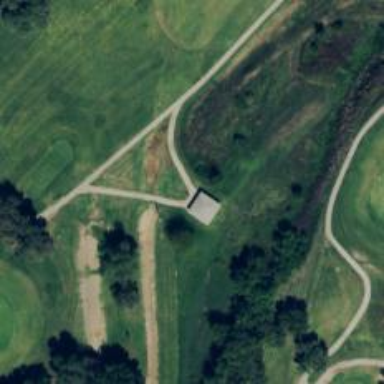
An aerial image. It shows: Well-maintained path in golf course.